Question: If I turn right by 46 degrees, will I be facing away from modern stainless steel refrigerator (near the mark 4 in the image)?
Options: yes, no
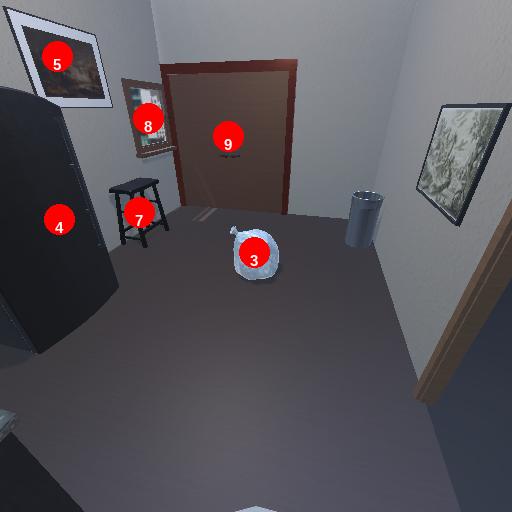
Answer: yes